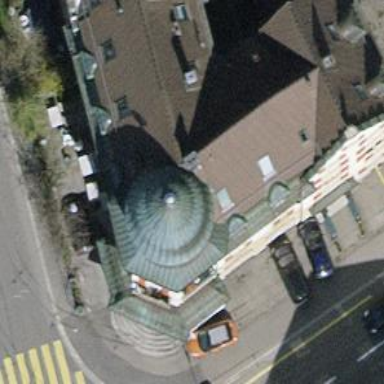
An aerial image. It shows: Restaurant.